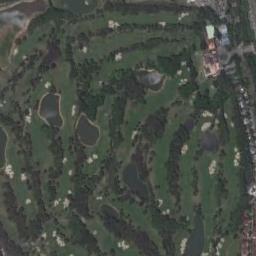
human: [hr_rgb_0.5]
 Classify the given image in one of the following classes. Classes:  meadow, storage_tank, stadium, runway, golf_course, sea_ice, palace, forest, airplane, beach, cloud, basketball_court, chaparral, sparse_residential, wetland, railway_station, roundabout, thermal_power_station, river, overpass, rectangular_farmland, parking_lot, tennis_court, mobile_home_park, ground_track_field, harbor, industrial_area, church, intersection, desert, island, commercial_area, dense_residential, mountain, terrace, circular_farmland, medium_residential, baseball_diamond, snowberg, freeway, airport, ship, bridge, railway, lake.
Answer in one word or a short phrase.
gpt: golf_course